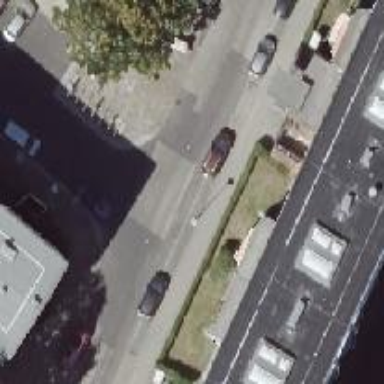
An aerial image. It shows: Residential road with asphalt surface. There are sidewalks on both sides and lane parking available.